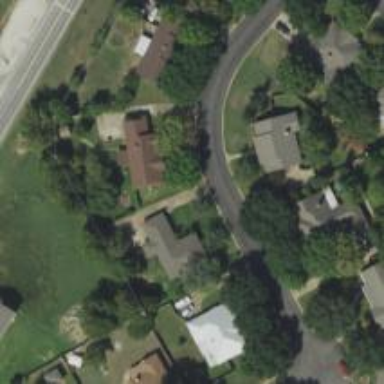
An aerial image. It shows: Residential road.